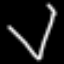
Label: diamond